Question: Hello I want to have a table of 'UILabel'. The first column is the name of an item and the second is the value of that item. The problem is I don't know how many rows I need until the user logins in. I know how to add rows to a table in Android however it seems impossible to do with the iPhone. How would I achieve this?

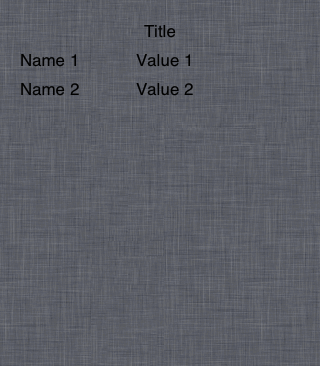
Answer: Consider using a UITableView with custom cells.
The advantage is that, depending on your data source, a table view can automatically update when your data changes. An event-driven architecture (ie: update table when data is available/changes) is in-line with objective-c land.
For examples of custom cells: <URL>
For tutorials on making a UITableView backed by a data source, I'd point you to the excellent Stanford iOS programming course, available on iTunes U.